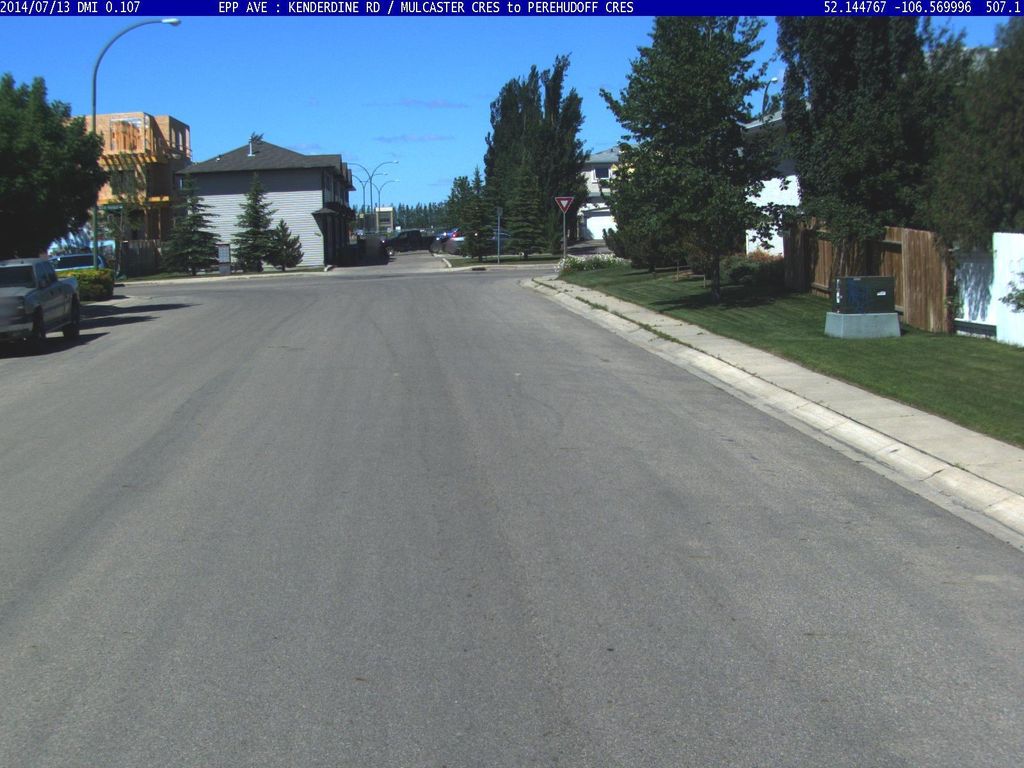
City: saskatoon